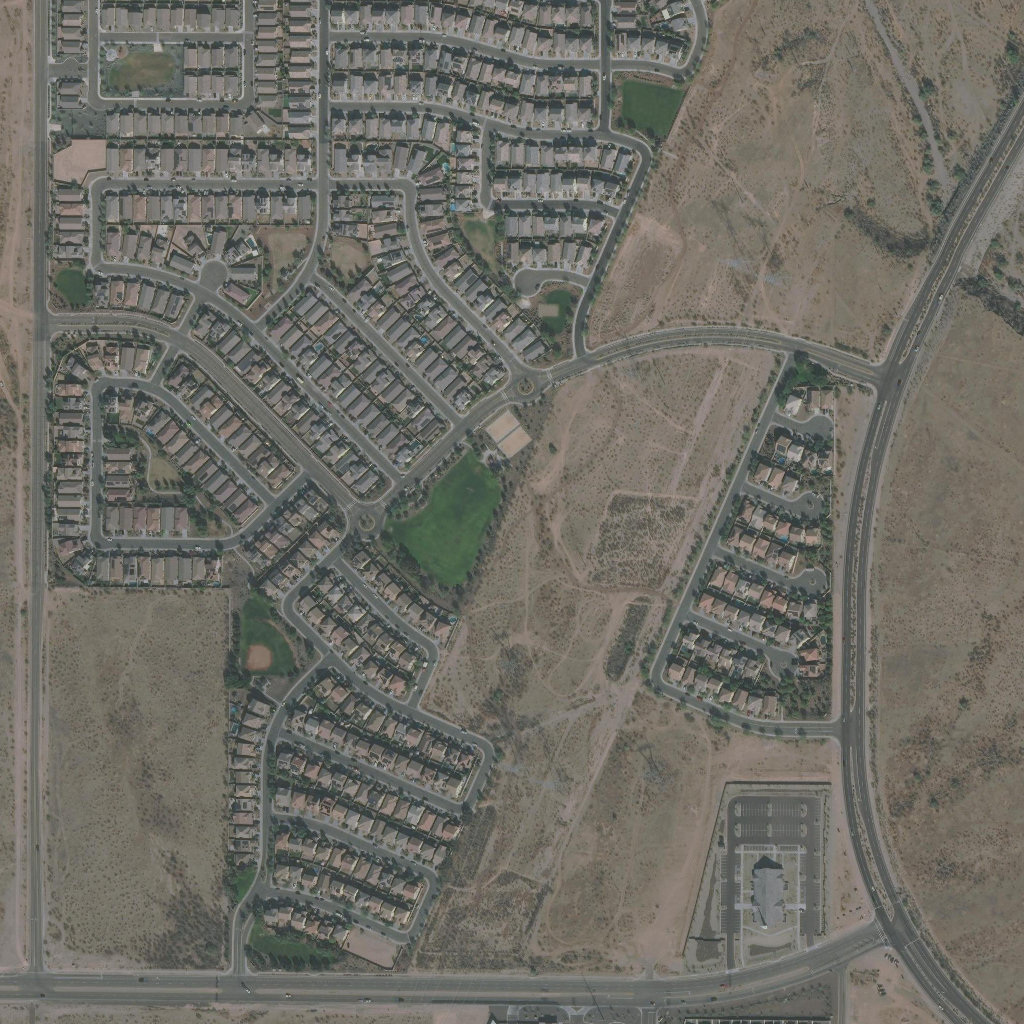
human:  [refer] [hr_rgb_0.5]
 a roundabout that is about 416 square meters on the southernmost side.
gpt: <box>[[34, 49, 36, 52, 0]]</box>